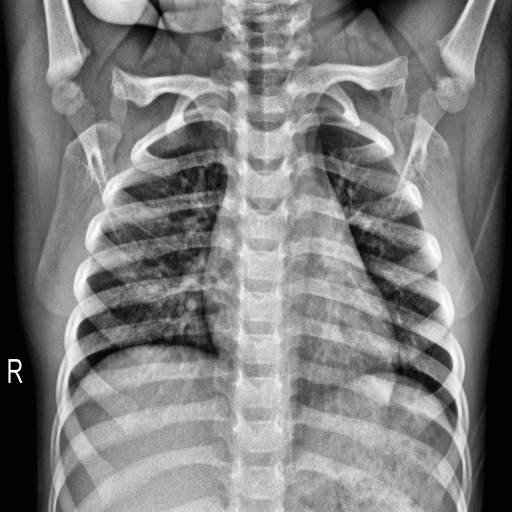
Finding: NORMAL